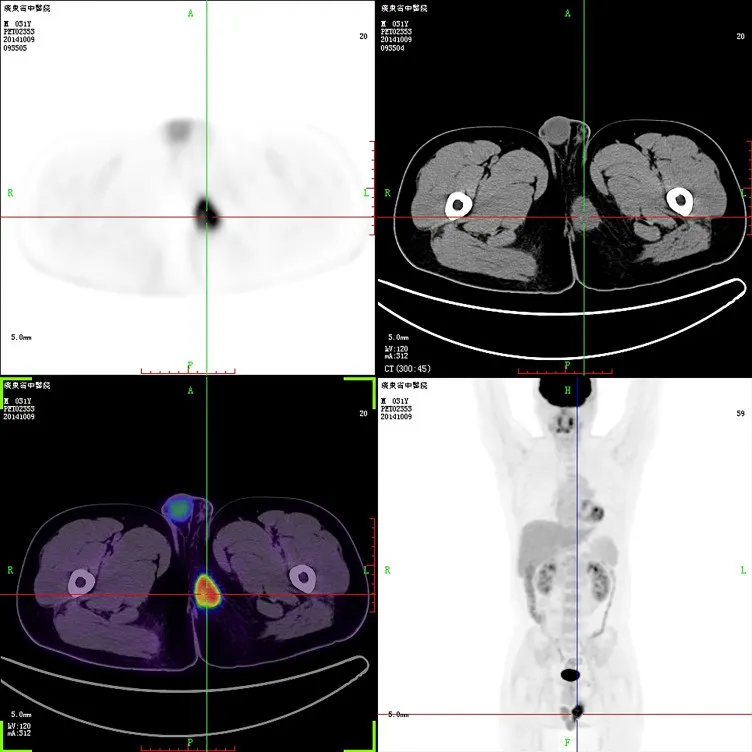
PET-CT revealed a perineal tumor. The purpose of uppercase letters is to mark the position.
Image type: radiology (pet)